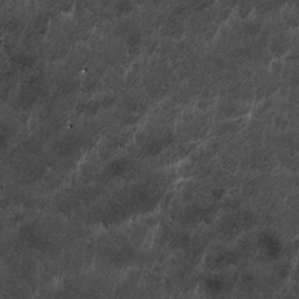
Label: non_frost